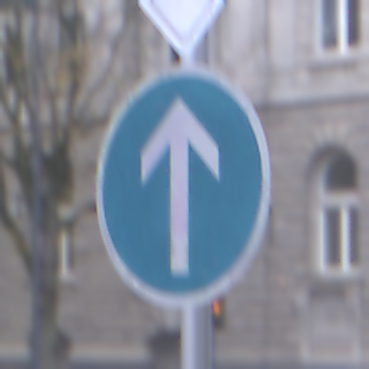
Verkehrszeichen: VorgeschriebeneFahrtrichtungGeradeaus
Zusatzzeichen oben: Vorfahrtsstrasse
Umgebung: Outdoor, Urban
Tageszeit: SunriseSunset
Wetter: PartlyCloudy
Licht: Natural
Jahreszeit: NotSpecified
Kontrast: LowContrast